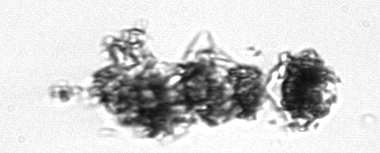
Label: Thalassiosira_TAG_external_detritus